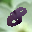
Label: 8